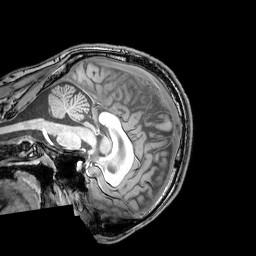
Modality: T1w
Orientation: sagittal
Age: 22
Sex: male
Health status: healthy
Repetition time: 0.081 s
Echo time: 0.037 s